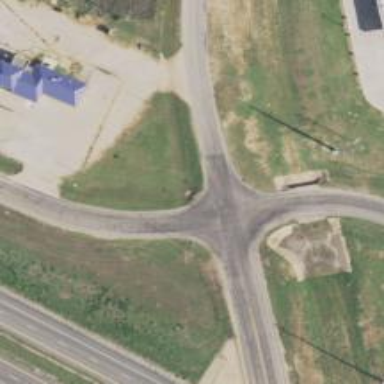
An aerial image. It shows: Stop road.